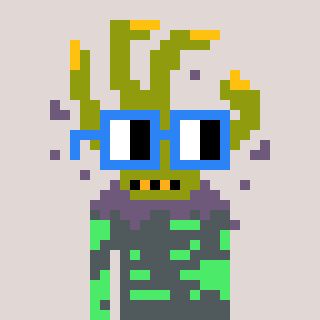
a pixel art character with square blue glasses, a zombie-hand-shaped head and a teal-colored body on a warm background